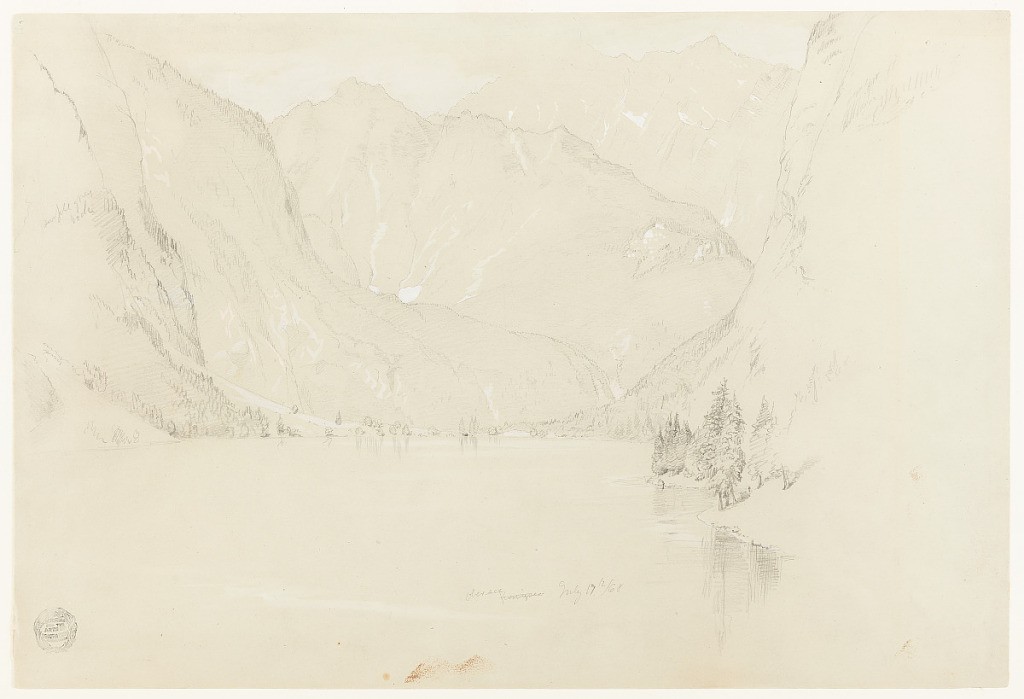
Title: Obersee, Bavaria (Germany)
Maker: Frederic Edwin Church, American, 1826–1900
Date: July 17, 1868
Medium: Graphite and white gouache on gray-green wove paper
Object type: Drawing
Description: Landscape sketch showing a view of the Obersee and the surrounding peaks and ridges of the Bavarian alps, looking north from the lake's southern shore. In the foreground, the placid waters of the lake extend to the opposite shoreline in the middle distance. At right, a steep mountainside creates an abrupt, curving shoreline. At left, a similarly steep, almost vertical slope plunges into the lake. In the background, the peak of the mountain known as Hachelkopf are visible at upper left, and the peaks of the Watzmann are shown in the background at upper right.